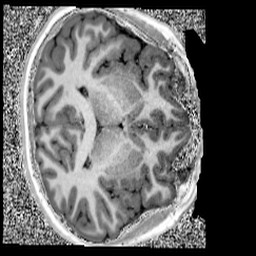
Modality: UNIT1
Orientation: axial
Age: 12
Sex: female
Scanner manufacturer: siemens
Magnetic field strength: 3 T
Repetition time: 4 s
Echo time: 0.00299 s